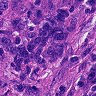
Metastatic tissue present: yes